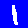
Digit: 1